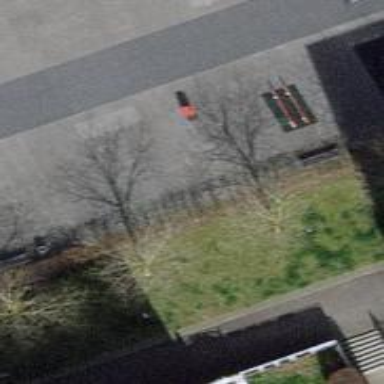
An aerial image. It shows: Bench.